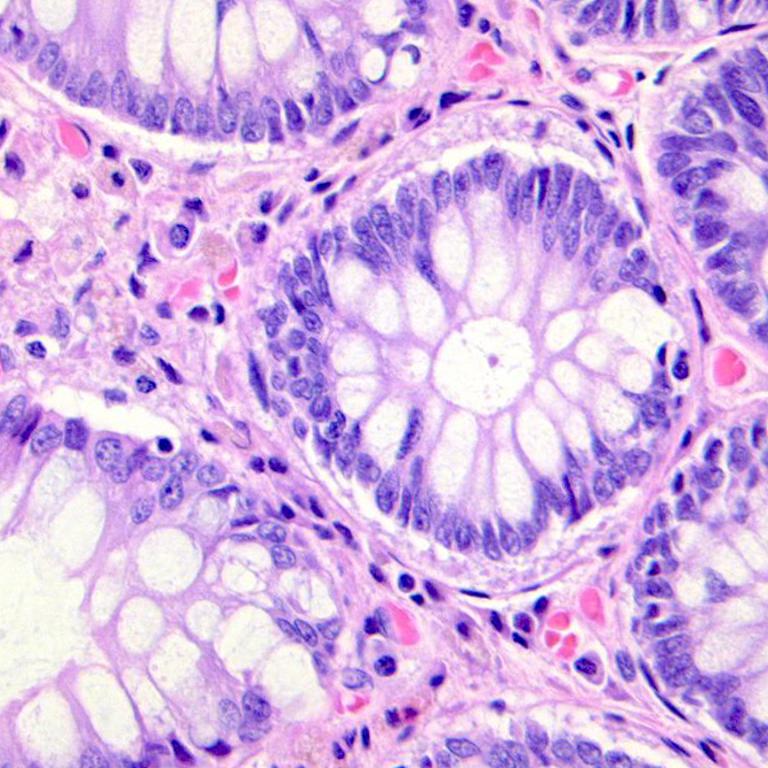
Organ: colon
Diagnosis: benign